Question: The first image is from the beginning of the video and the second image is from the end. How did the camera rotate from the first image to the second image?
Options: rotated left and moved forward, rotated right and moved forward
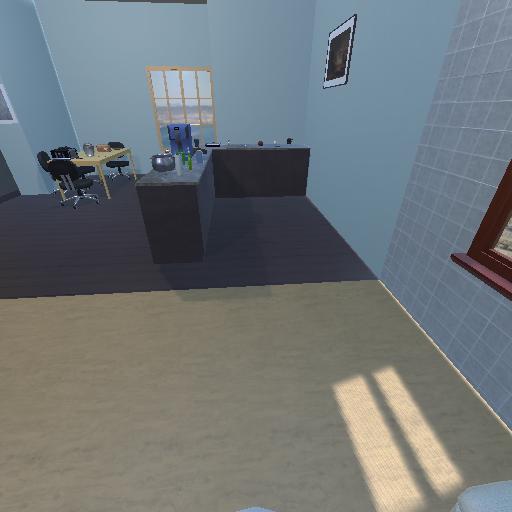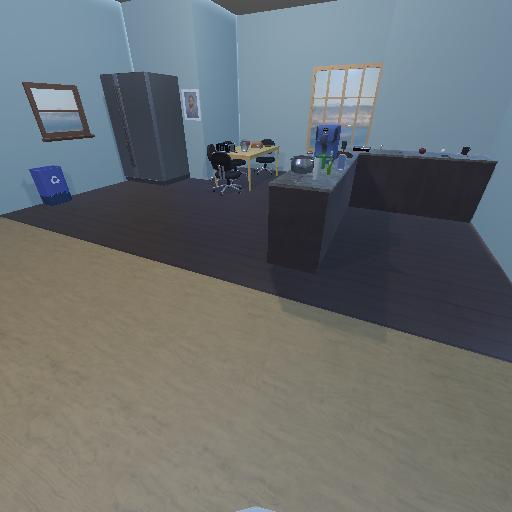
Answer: rotated left and moved forward